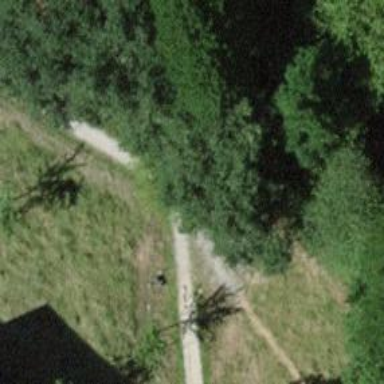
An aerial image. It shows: Bench for seating.